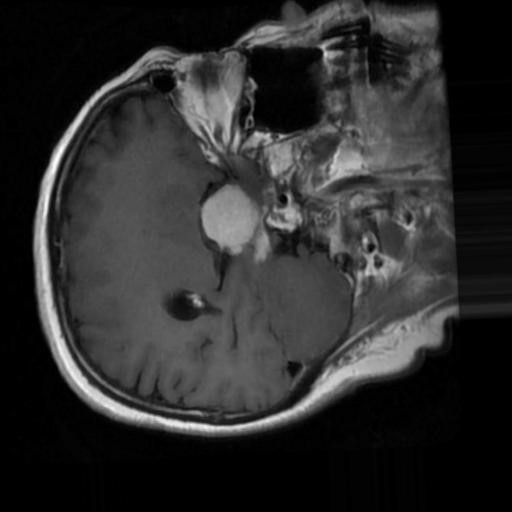
Label: brain_menin